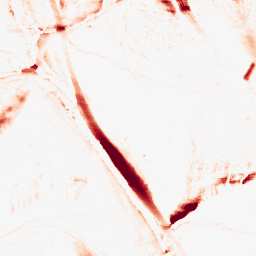
Category: morphological
Decomposition family: morphological_ellipse
Decomposition parameters: operation: opening
width: 10
height: 30
Upsampling method: quadratic
Upsampling parameters: scale: 8
Upsampling scale: 8